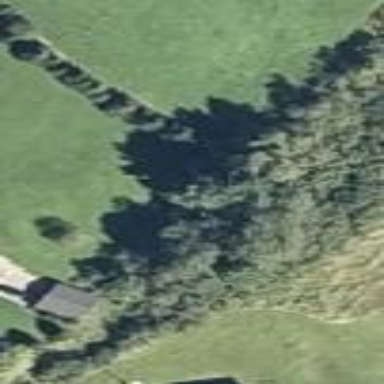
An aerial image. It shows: Mixed woodland area with trees.